Interaction volume radius: 10 \u00c5
Interaction volume height: 25 \u00c5
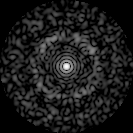
Disorder parameter: 0.7999